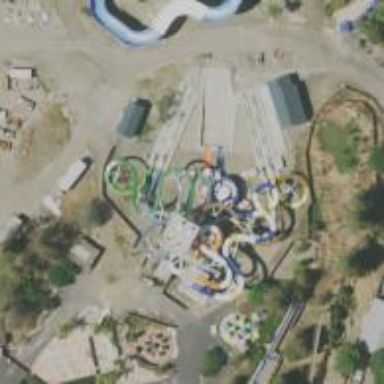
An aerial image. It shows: Water slide attraction.